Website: home-depot
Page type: account-dashboard
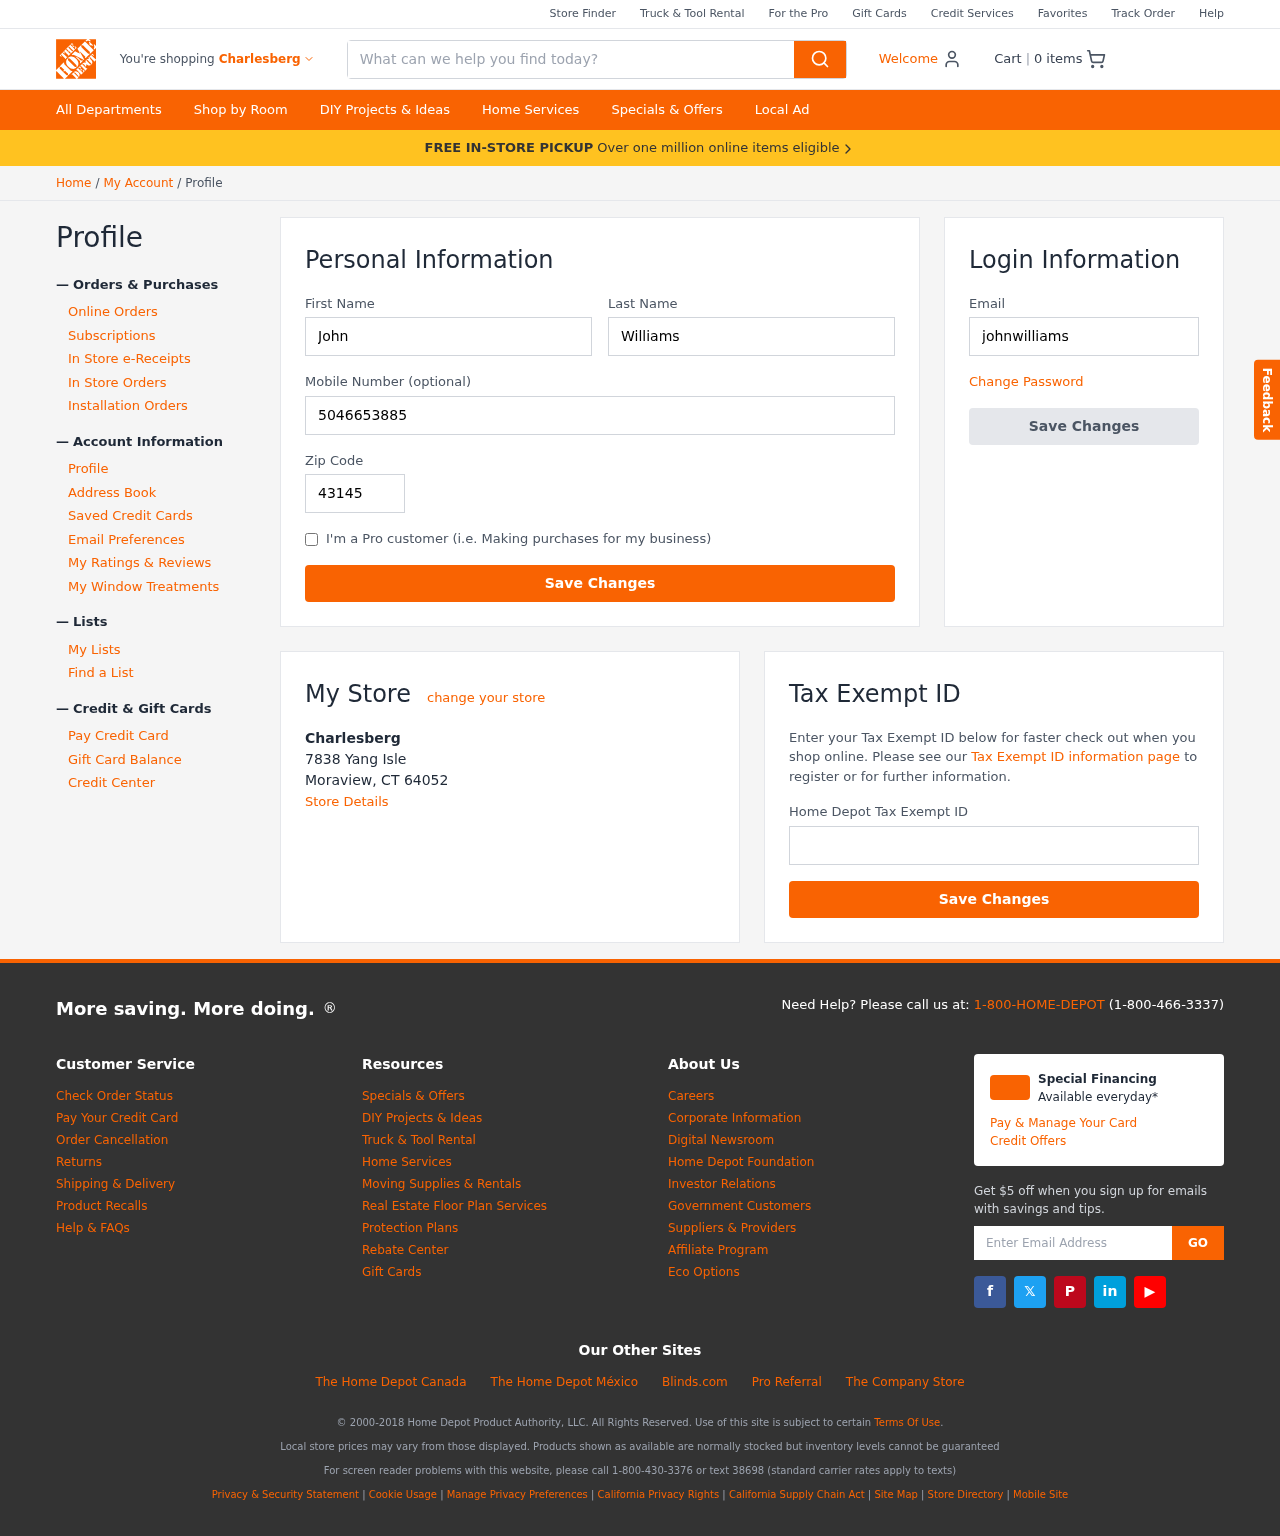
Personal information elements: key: PII_CITY
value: Charlesberg
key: PII_EMAIL
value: johnwilliams@hotmail.com
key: PII_FIRSTNAME
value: John
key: PII_LASTNAME
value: Williams
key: PII_LOCATION1_CITY_STATE_ZIP
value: Moraview, CT 64052
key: PII_LOCATION1_NAME
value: Charlesberg
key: PII_LOCATION1_STREET
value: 7838 Yang Isle
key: PII_PHONE
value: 5046653885
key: PII_POSTCODE
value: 43145
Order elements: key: ORDER_NUM_ITEMS
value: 0
Search elements: key: HEADER_SEARCH
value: What can we help you find today?